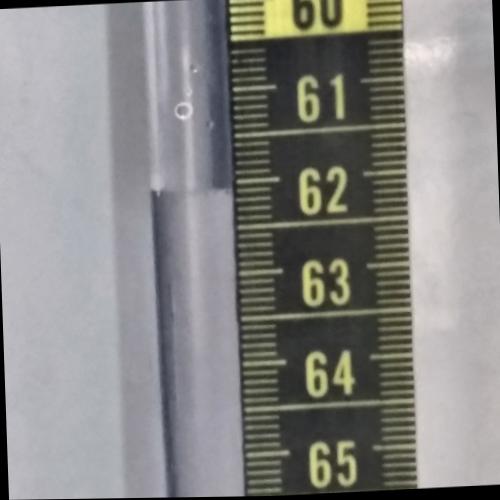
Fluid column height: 62.1 cm